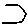
Label: hexagon